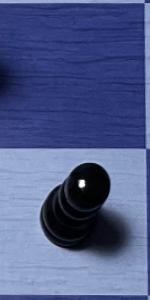
Label: Pawn_Black